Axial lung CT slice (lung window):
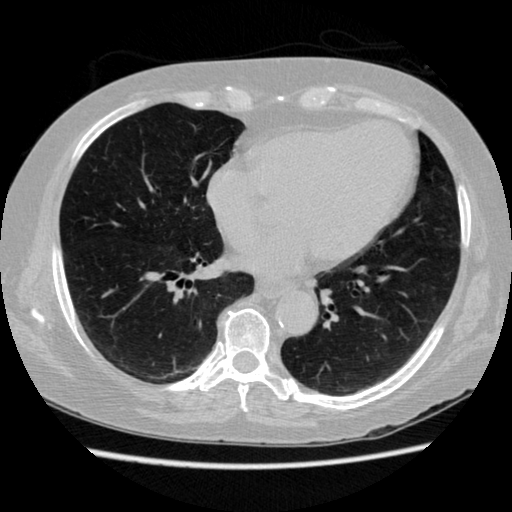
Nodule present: no